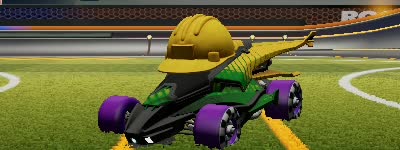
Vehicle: aftershock